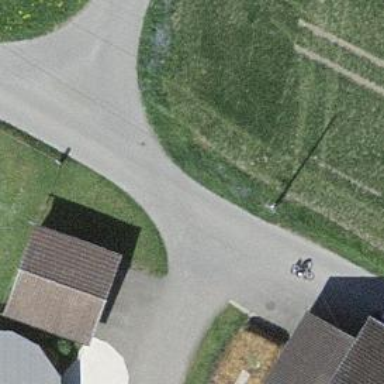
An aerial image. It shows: Unclassified road with asphalt surface.